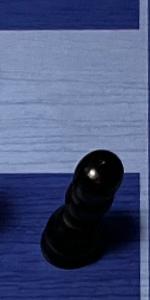
Label: Pawn_Black